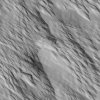
Atmospheric dust classification: not_dusty